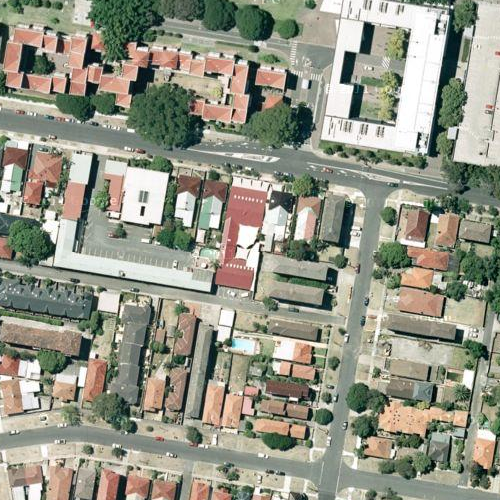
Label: sydney